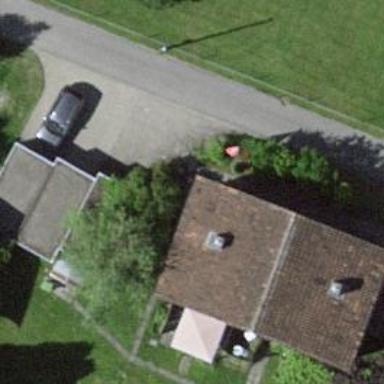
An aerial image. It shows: Semi-detached house.